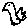
Label: bird